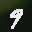
Label: 9